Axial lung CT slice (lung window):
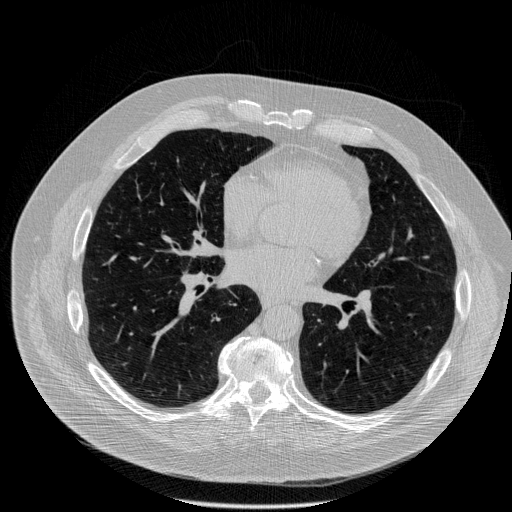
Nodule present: no